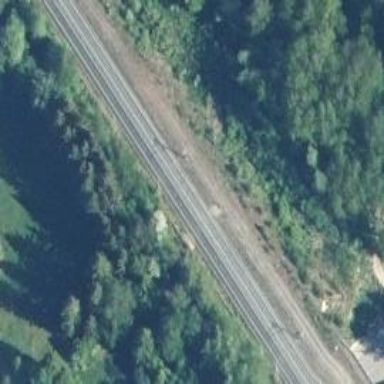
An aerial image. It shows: Railway signal.